Field crop: maize
Growth stage: 2
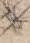
Species: salsola